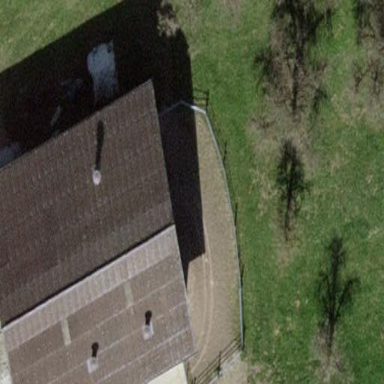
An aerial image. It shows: Stable building.